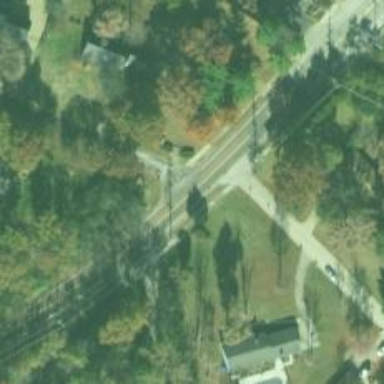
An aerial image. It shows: Road with stop sign.